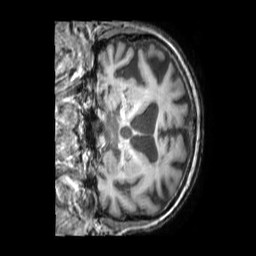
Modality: T1w
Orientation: coronal
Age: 82
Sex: male
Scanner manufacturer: philips
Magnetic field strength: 3 T
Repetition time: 0.009875 s
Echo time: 0.004595 s